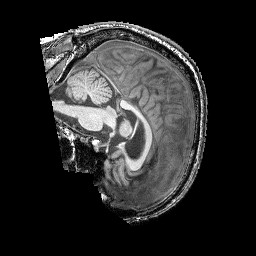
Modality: T1w
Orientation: sagittal
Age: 64
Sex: male
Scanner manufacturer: siemens
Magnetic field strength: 3 T
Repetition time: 2.25 s
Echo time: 0.00411 s